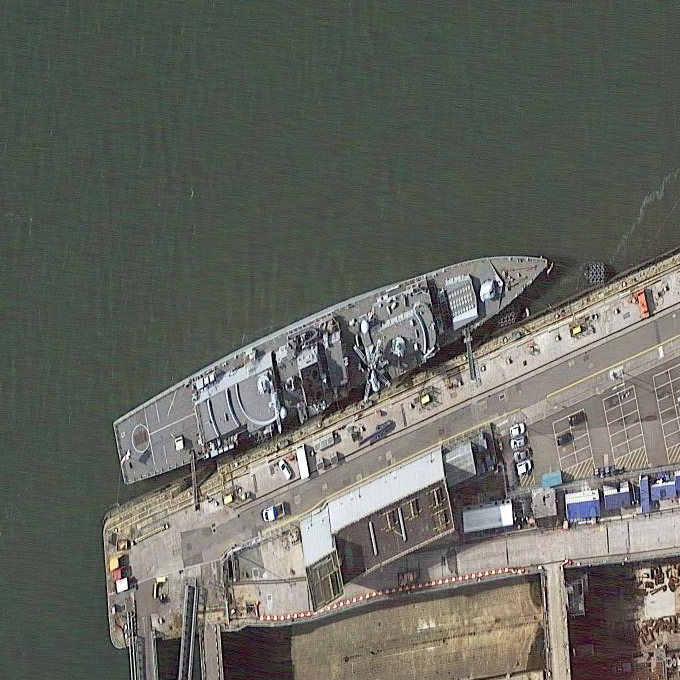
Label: destroyer